Field crop: maize
Growth stage: 2
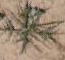
Species: salsola